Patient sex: M
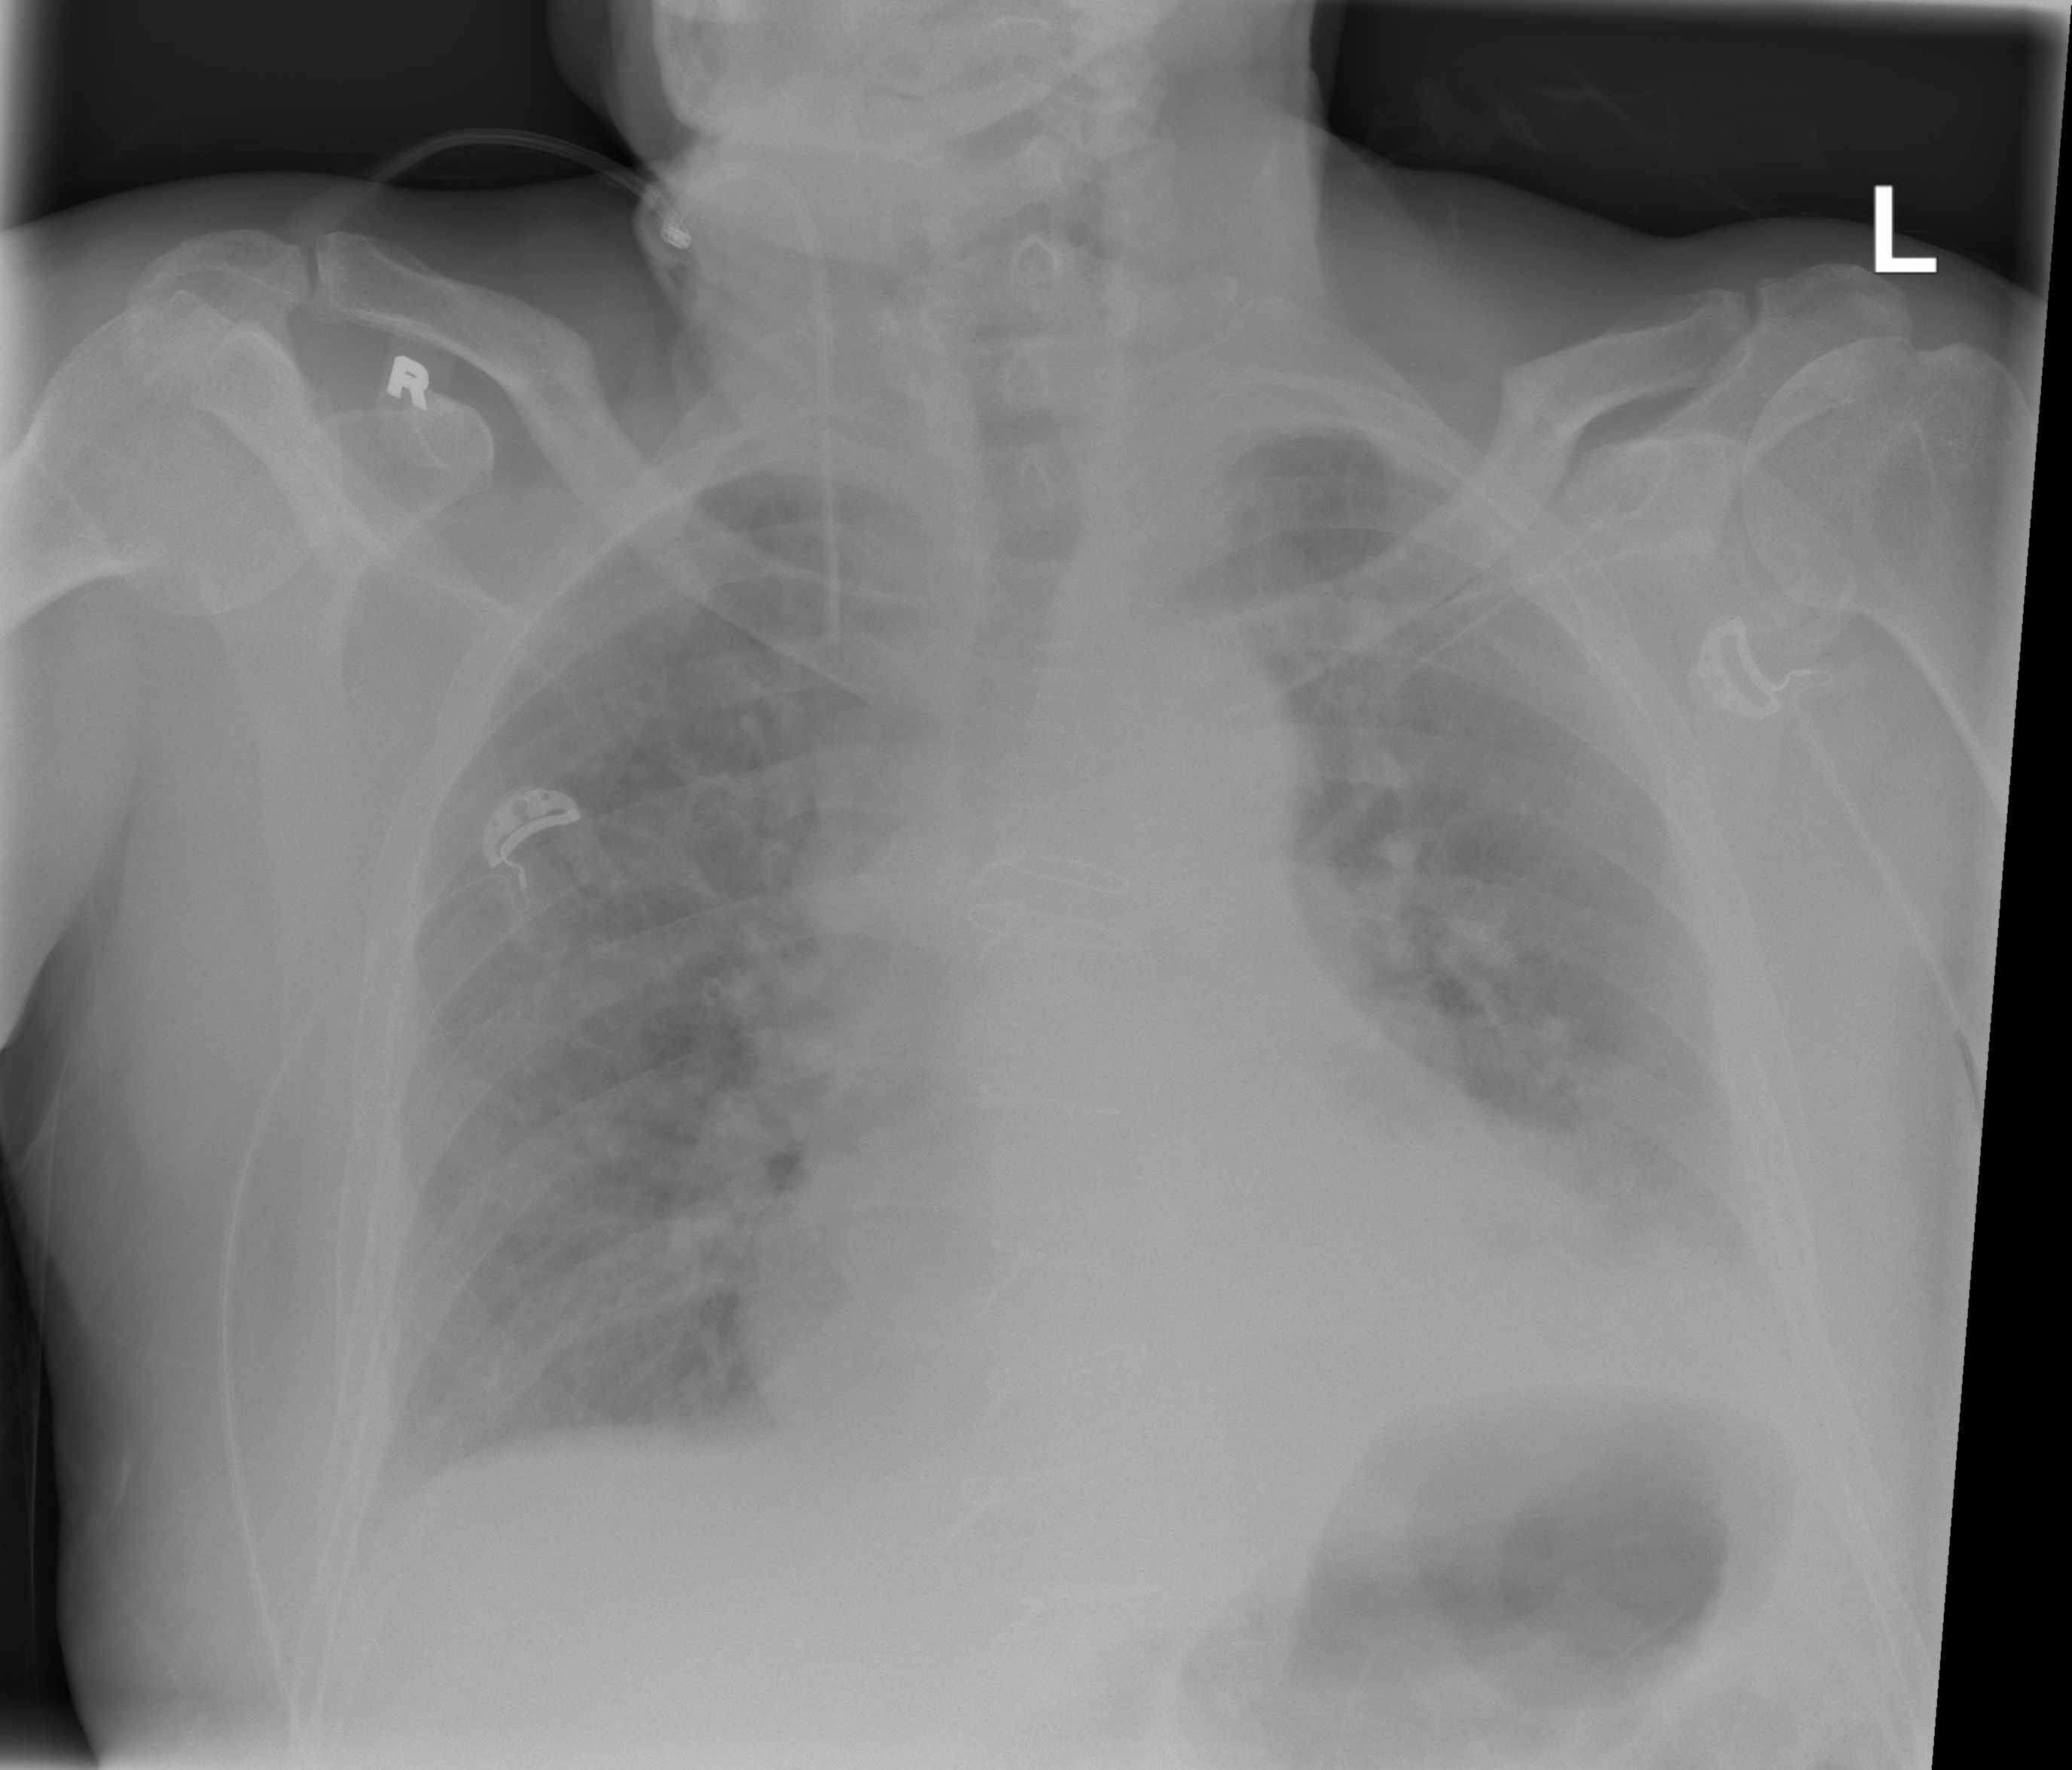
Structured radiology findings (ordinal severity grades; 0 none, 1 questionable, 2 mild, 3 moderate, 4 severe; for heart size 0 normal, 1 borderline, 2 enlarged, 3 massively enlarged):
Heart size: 2
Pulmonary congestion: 2
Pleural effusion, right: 2
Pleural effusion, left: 3
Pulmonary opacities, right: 2
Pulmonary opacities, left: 2
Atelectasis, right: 2
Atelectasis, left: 3